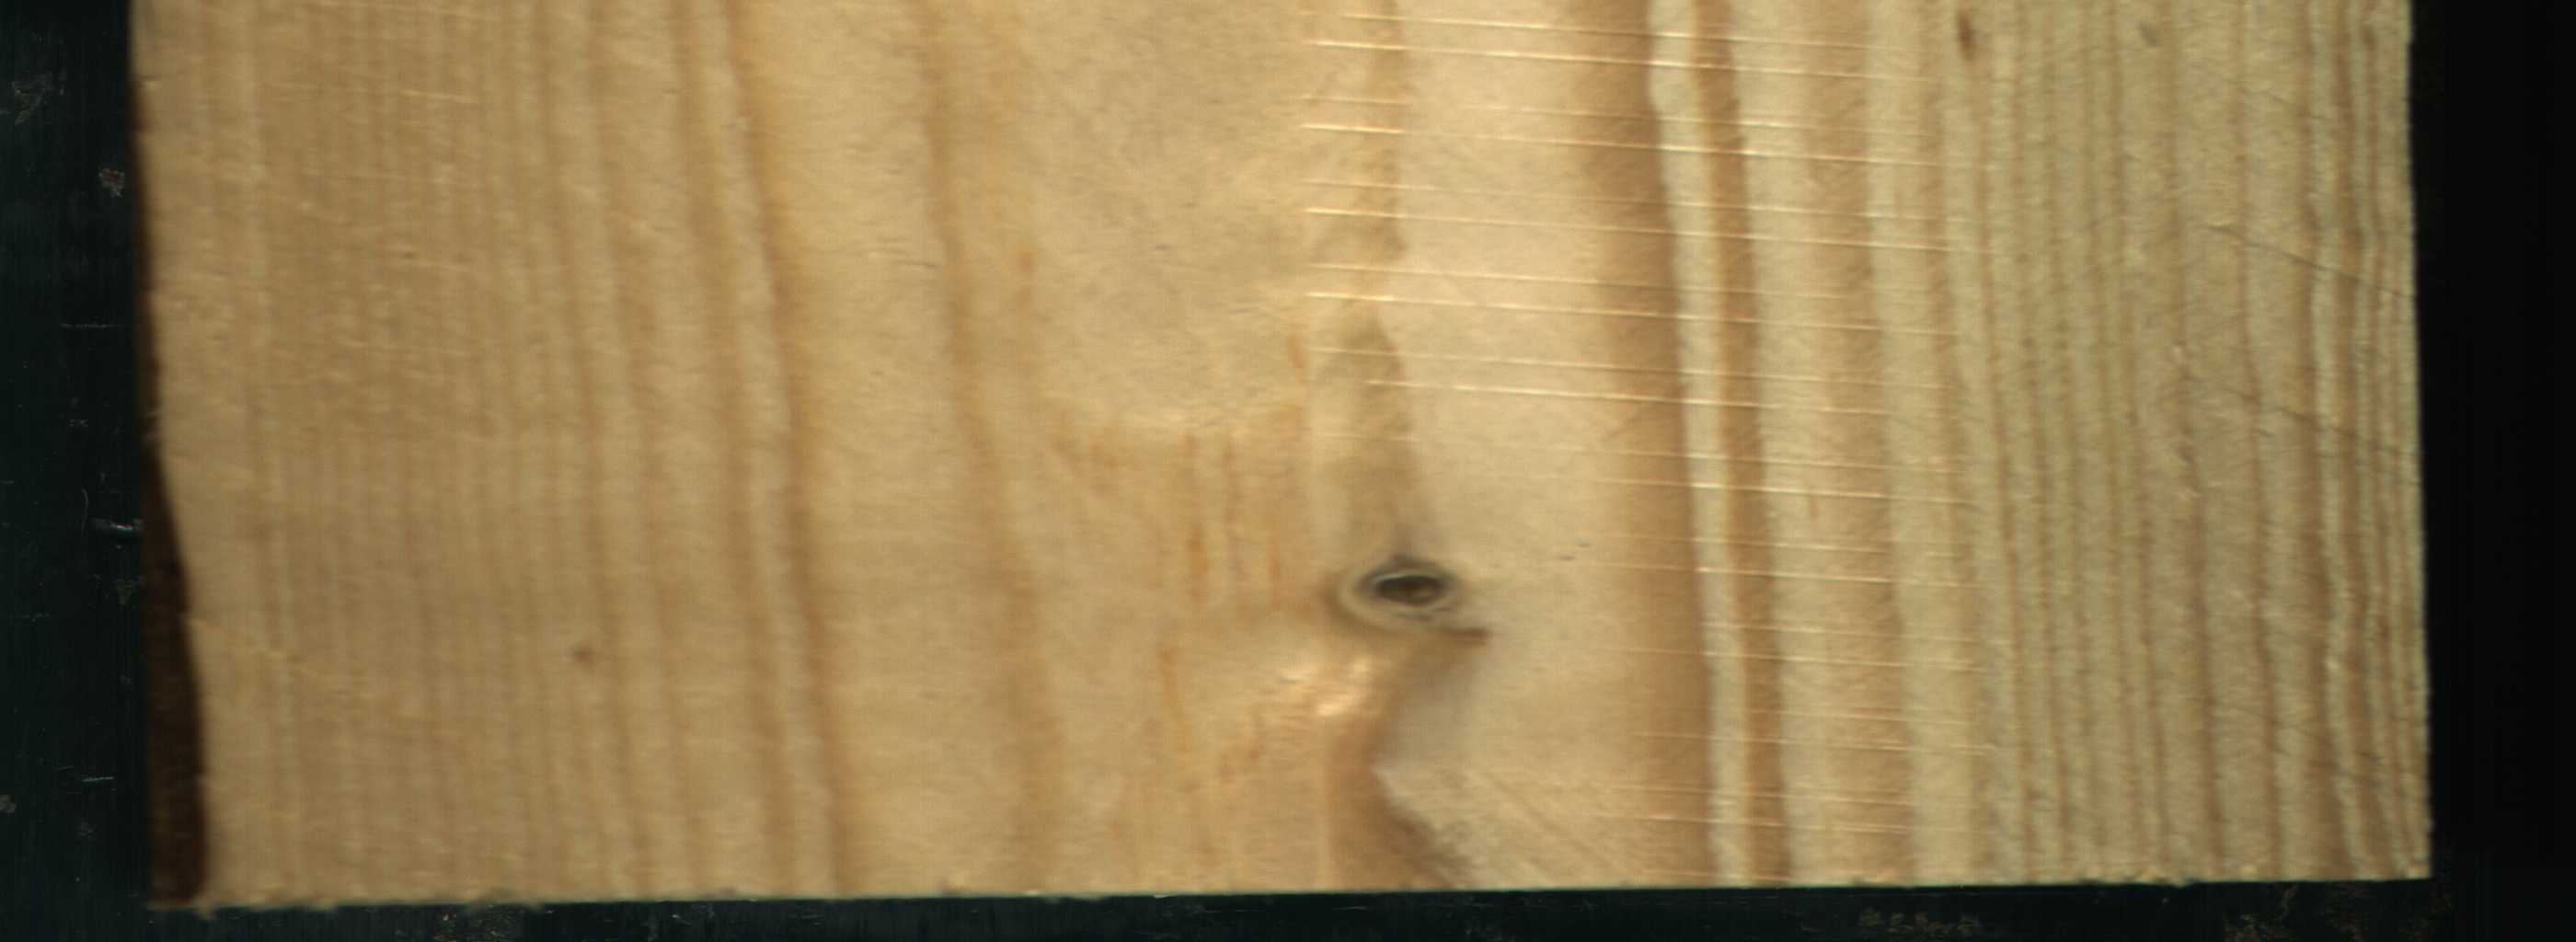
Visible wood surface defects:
Marrow
Live_Knot